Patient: sex F, age 67
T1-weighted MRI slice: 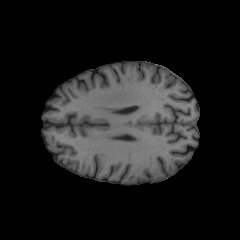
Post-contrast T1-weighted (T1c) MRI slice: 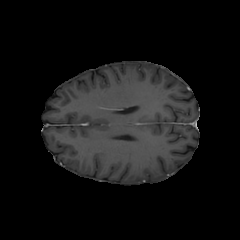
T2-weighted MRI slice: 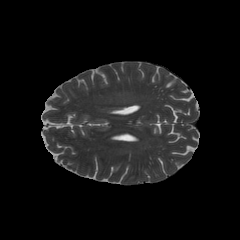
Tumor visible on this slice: no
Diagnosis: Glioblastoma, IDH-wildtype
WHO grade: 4